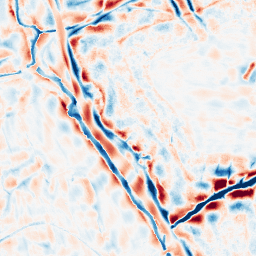
Category: wavelet
Decomposition family: wavelet_biorthogonal
Decomposition parameters: wavelet: bior3.5
level: 4
Upsampling method: quartic
Upsampling parameters: scale: 8
Upsampling scale: 8